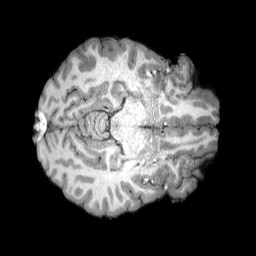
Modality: T1w
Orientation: axial
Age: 25
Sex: male